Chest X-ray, AP view. Patient: 60 years old, sex M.
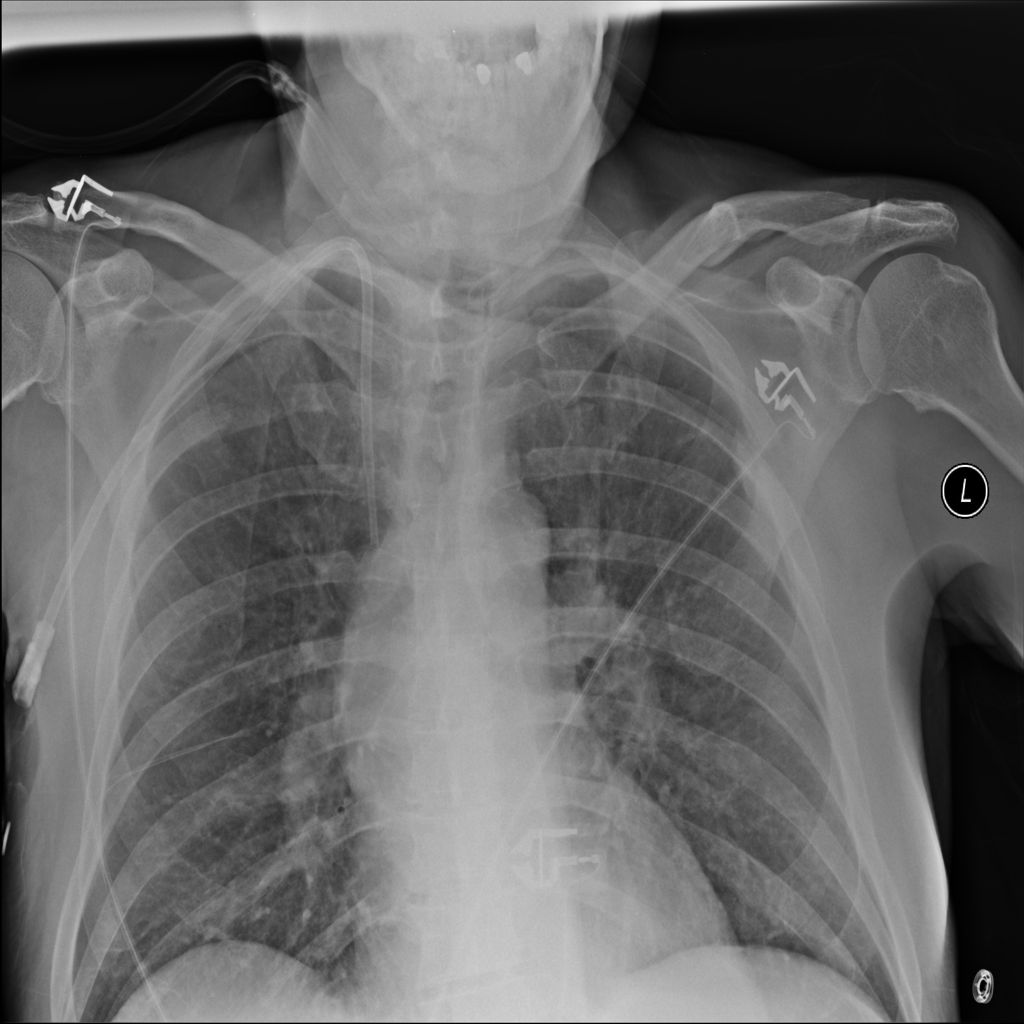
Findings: No Finding